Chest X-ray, PA view. Patient: 42 years old, sex F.
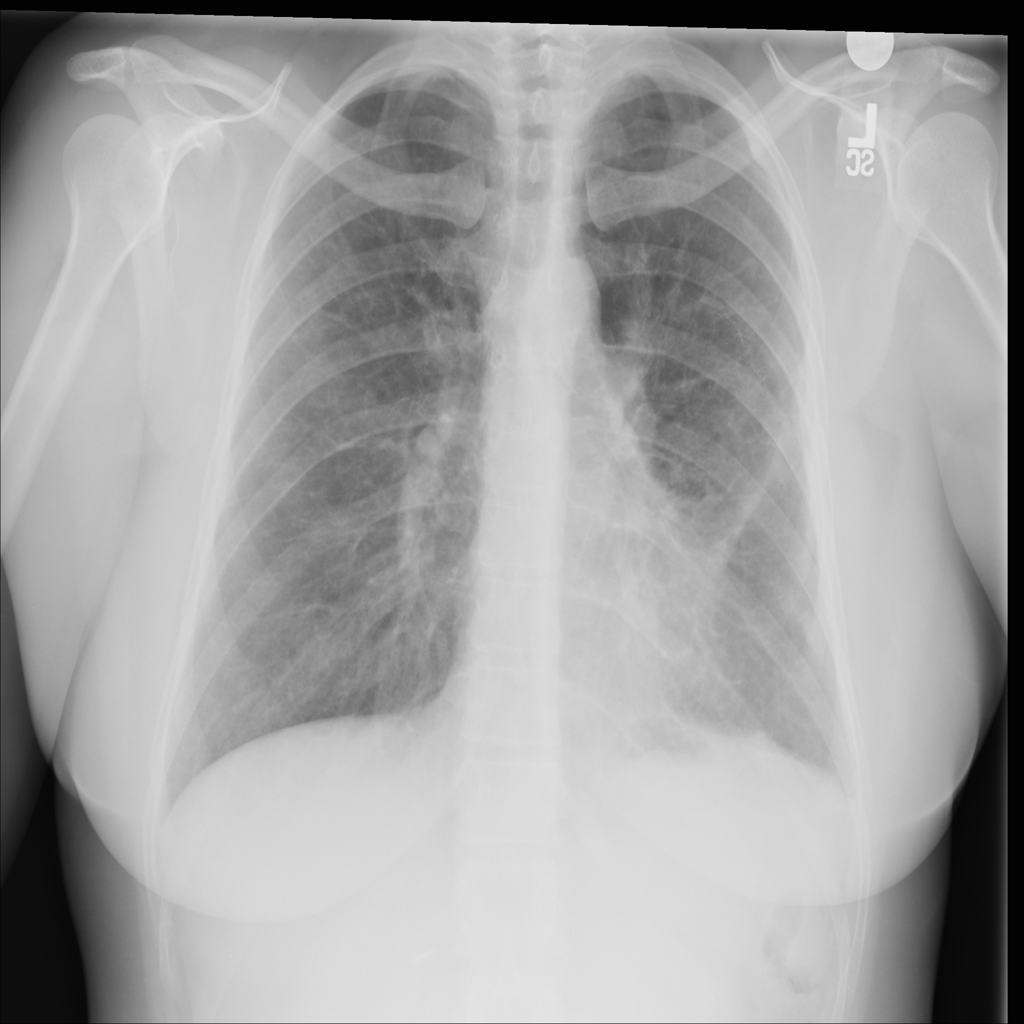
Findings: Pleural_Thickening, Pneumothorax